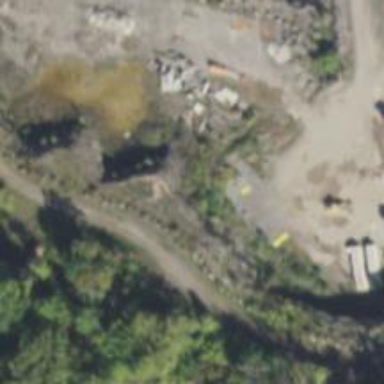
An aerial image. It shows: Quarry area.